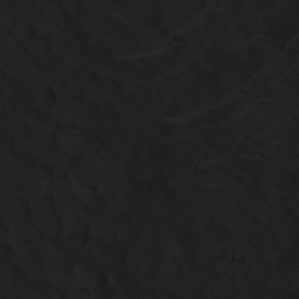
Label: non_frost